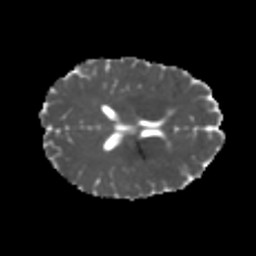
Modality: MD
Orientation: axial
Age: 26
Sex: female
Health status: healthy
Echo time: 0.074 s